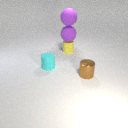
large purple rubber sphere above large purple rubber sphere